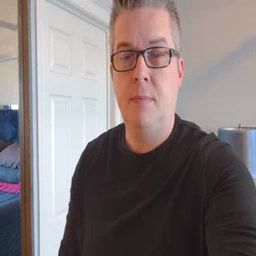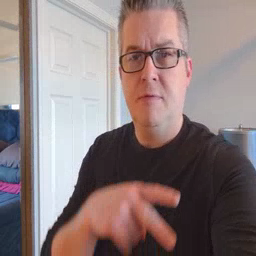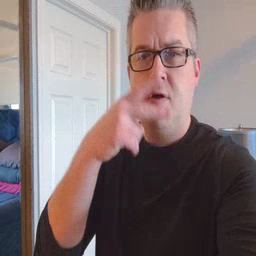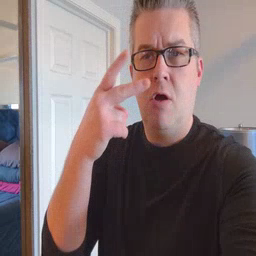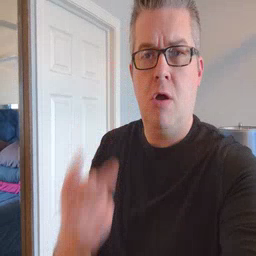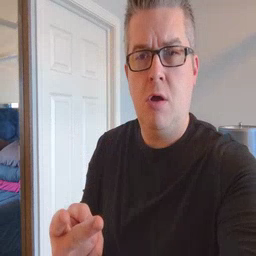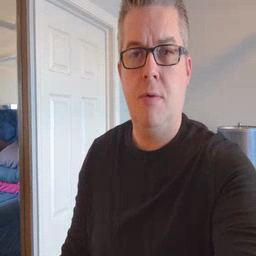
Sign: fall